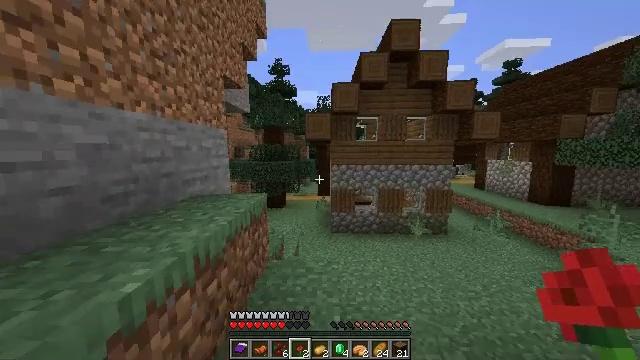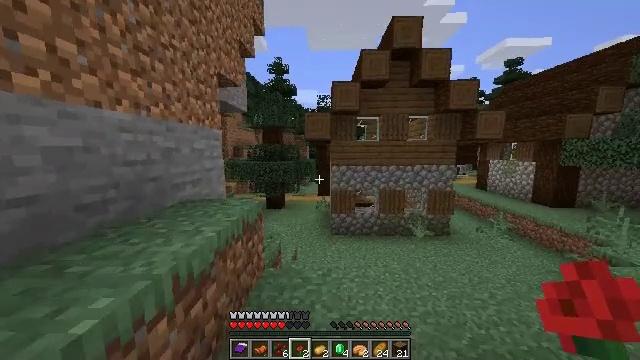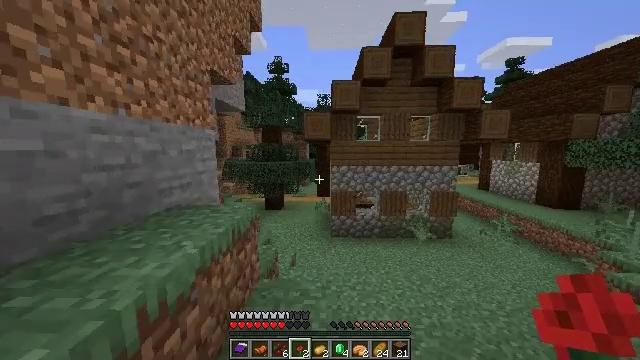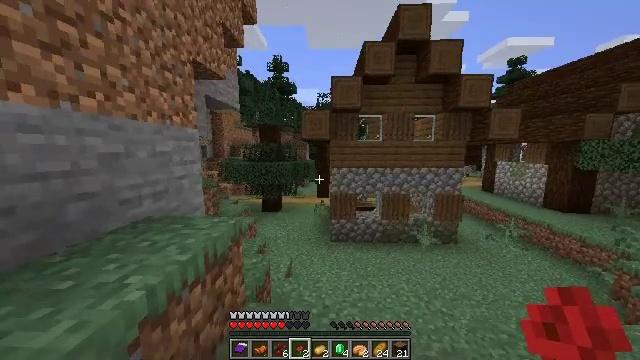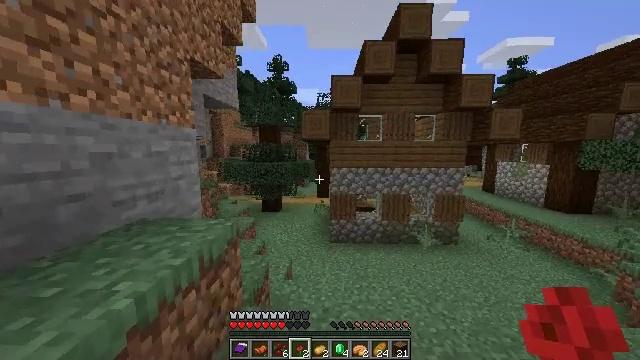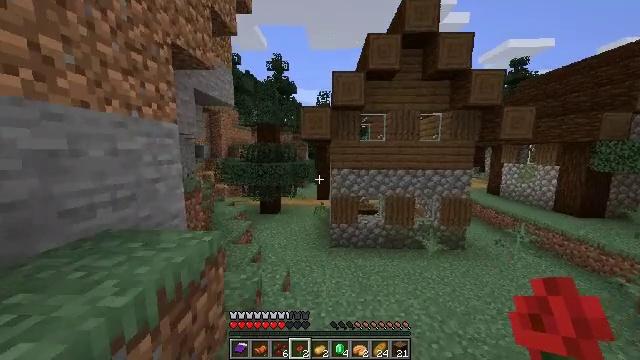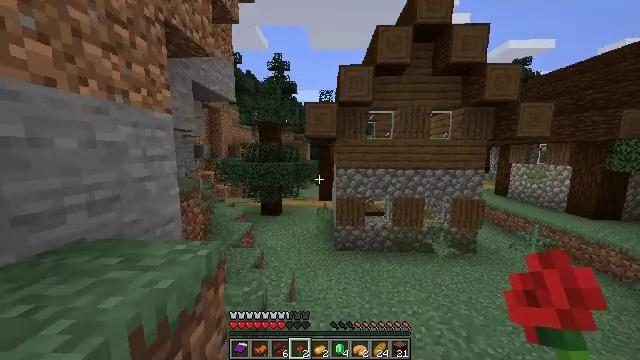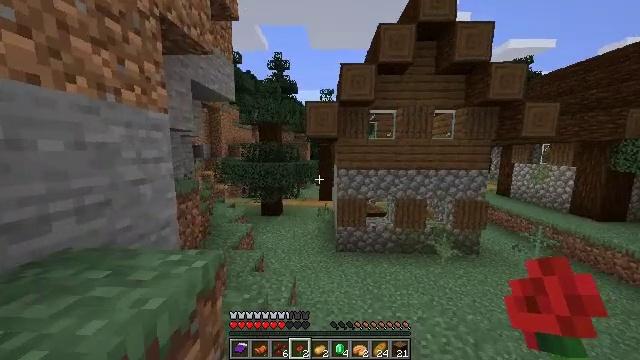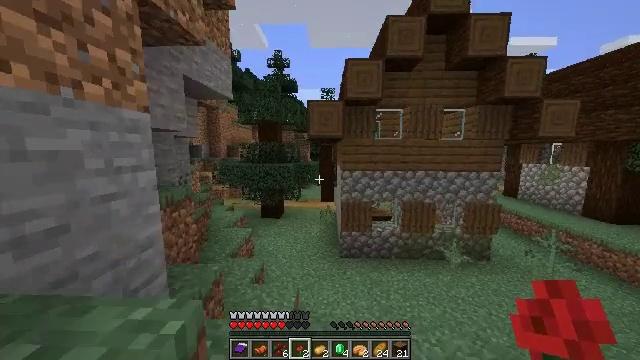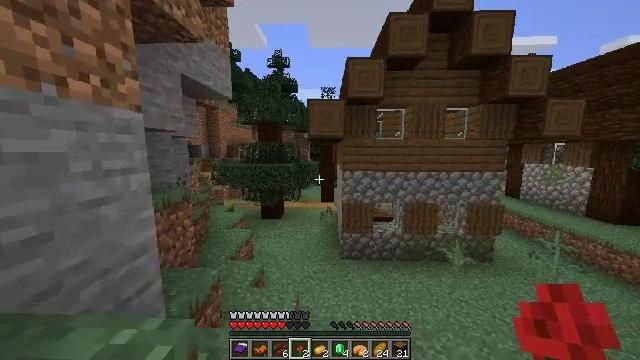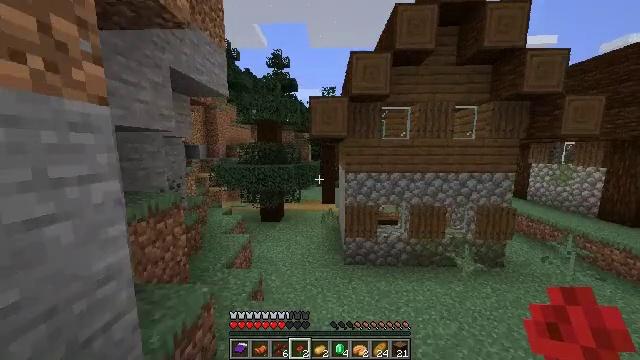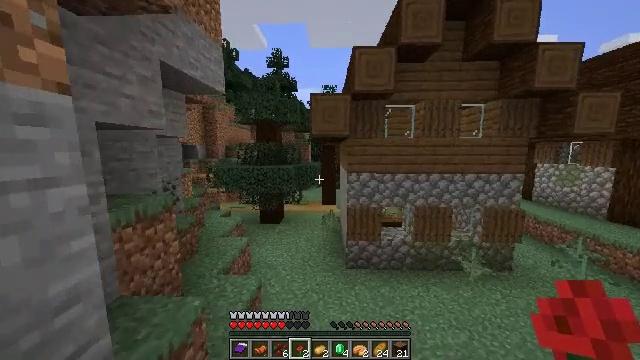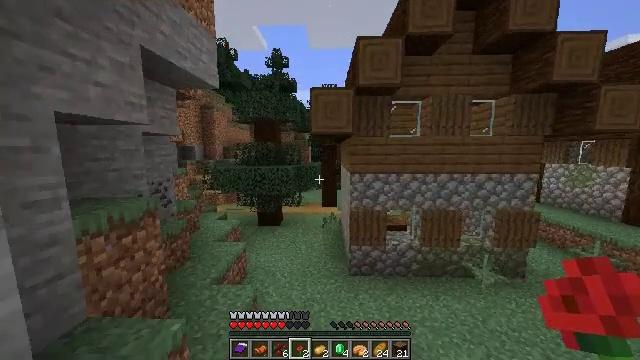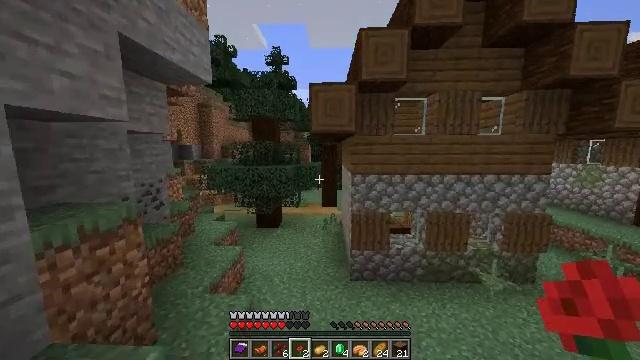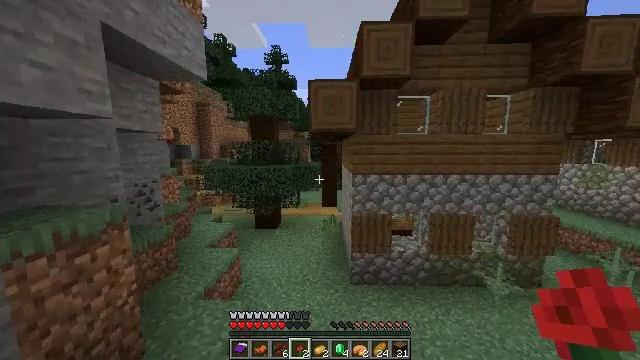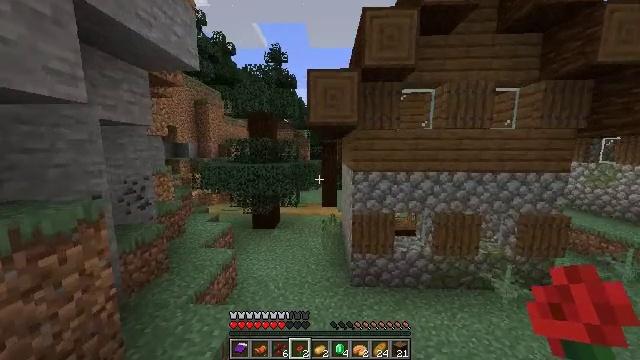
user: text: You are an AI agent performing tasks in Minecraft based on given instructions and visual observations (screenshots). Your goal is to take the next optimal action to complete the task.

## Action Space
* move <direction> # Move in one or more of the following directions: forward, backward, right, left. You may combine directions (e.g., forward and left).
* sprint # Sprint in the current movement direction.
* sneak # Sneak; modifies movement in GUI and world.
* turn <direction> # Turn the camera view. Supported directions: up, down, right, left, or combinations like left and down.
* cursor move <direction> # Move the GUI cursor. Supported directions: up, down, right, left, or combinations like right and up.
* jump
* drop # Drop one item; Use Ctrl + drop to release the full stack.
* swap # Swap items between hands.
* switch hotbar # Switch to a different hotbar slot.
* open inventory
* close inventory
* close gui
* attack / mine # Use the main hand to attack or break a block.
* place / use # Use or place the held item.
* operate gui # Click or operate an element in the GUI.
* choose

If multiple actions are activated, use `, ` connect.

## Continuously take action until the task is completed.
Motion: motion action
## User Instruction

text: craft item air
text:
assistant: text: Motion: move forward
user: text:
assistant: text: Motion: move forward
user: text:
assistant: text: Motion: move forward
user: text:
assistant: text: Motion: move forward
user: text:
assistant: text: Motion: move forward and move left
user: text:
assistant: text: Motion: move forward and move left
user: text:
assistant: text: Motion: move forward
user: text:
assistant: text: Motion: move forward
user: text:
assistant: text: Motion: move forward
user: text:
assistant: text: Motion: move forward
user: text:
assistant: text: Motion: move forward
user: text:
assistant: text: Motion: move forward
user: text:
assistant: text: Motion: move forward
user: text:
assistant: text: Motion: move forward
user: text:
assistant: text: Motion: move forward
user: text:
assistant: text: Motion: move forward
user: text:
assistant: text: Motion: move forward
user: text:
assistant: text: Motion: move forward
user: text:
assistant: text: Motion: move forward
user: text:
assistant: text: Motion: move forward
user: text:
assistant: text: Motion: move forward
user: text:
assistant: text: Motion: move forward
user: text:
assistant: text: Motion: move forward
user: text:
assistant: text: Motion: move forward
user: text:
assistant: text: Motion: move forward
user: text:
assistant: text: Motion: move forward
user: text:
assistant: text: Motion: move forward
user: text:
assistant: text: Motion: move forward
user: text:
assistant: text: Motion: move forward
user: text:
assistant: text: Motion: move forward, jump